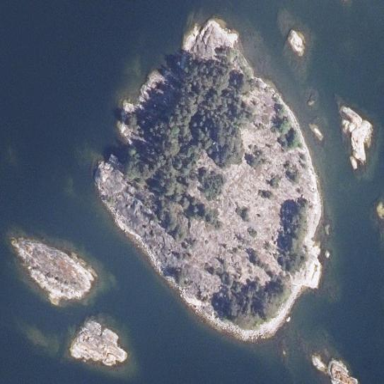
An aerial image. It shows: Island with natural coastline.